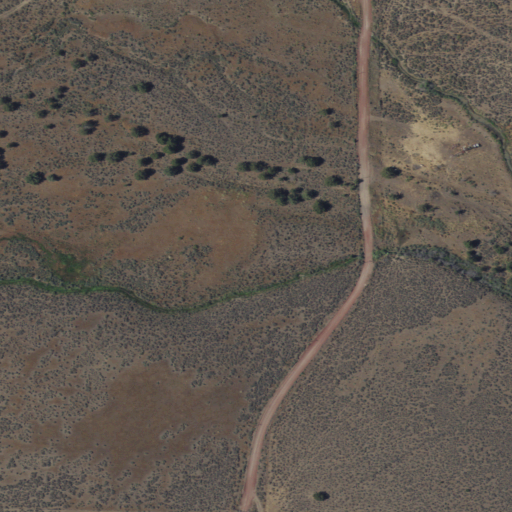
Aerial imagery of valley in California named Poison Springs Canyon containing shrub, grassland, open development, herbaceous wetlands, and low intensity development